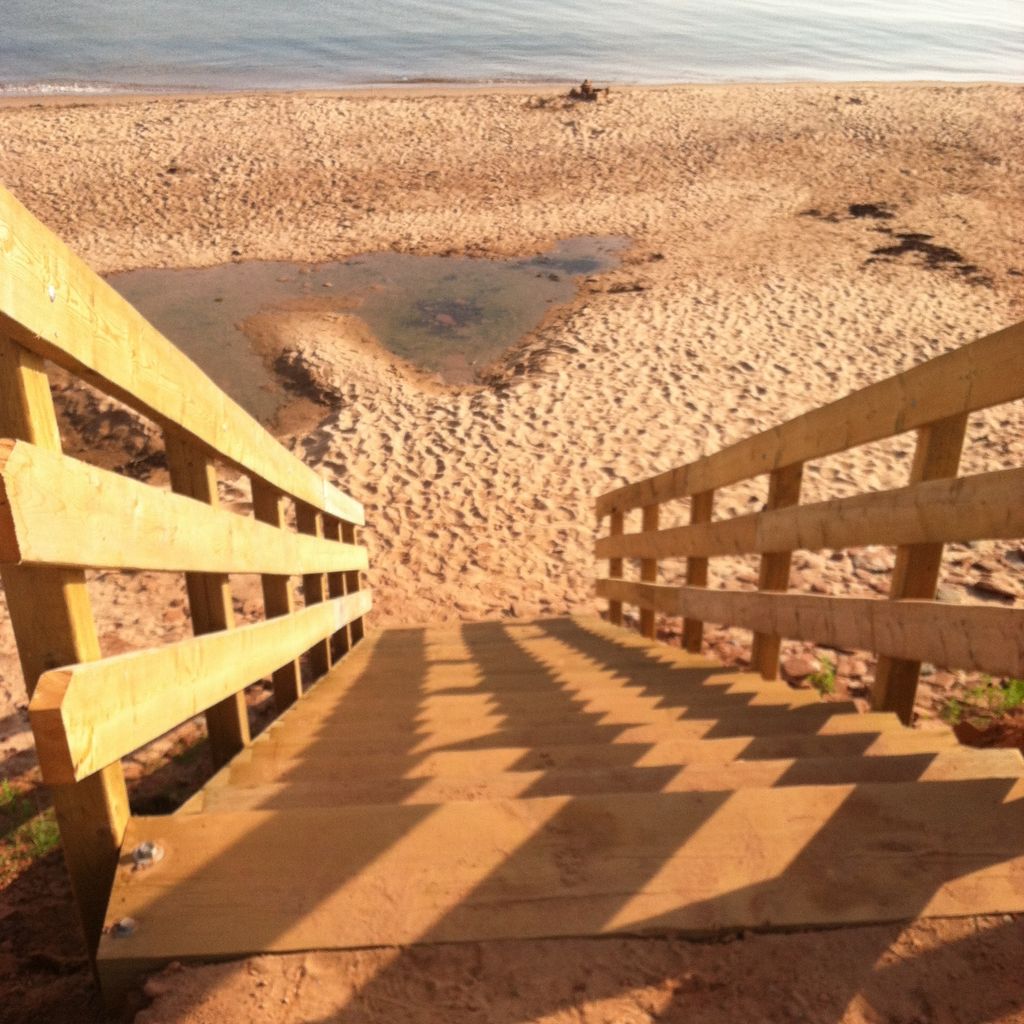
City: charlottetown